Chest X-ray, PA view. Patient: 18 years old, sex F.
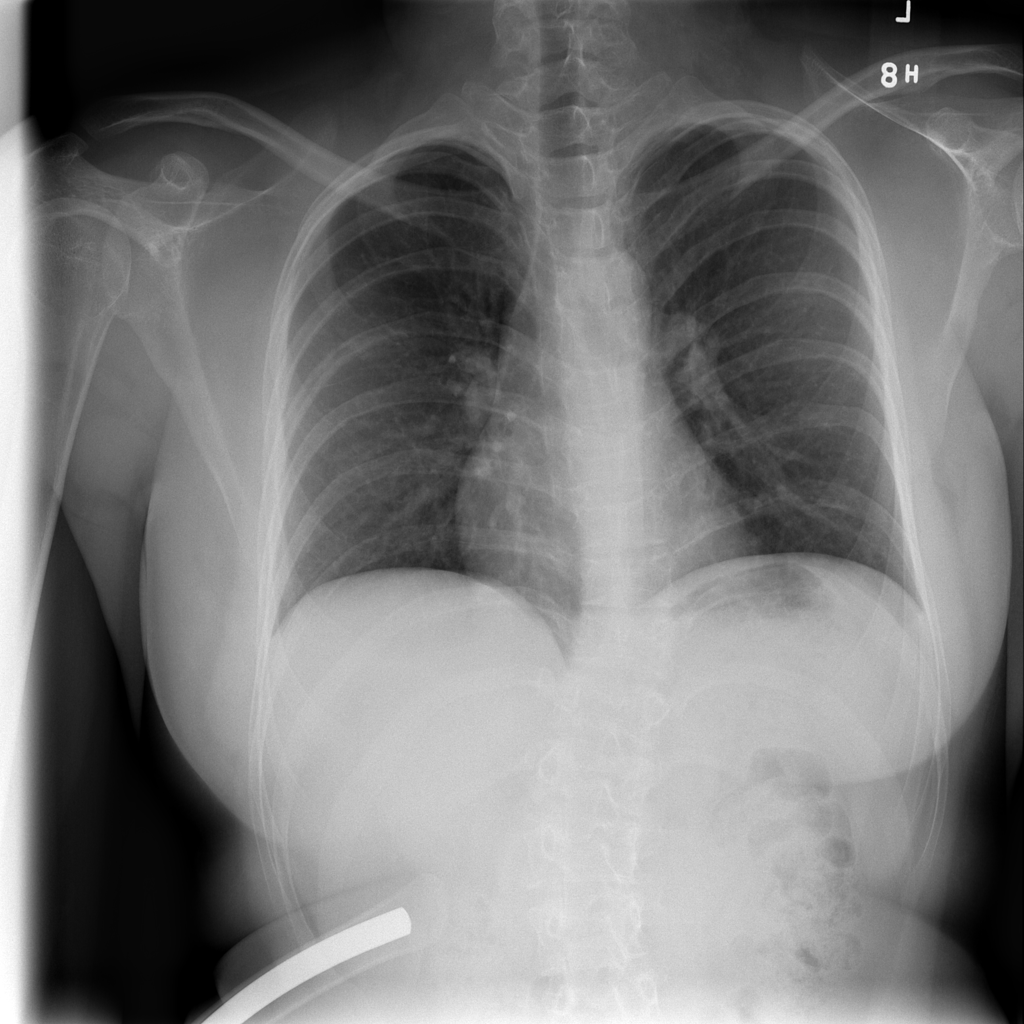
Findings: No Finding